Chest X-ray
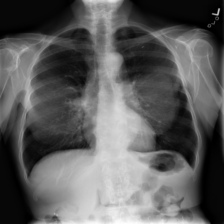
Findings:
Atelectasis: negative
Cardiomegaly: negative
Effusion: negative
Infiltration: negative
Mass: negative
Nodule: negative
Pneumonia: negative
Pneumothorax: negative
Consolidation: negative
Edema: negative
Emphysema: negative
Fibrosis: negative
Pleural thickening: negative
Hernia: negative